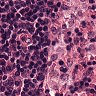
Metastatic tissue present: no